Question: I'm trying to achieve the following but with no problems in spacing.
The image is what I'm trying to achieve but without the spacing problems :

At the moment it's just a normal listing with tabbing.
I want to avoid tabbing by introducing two columns. Is that possible?
Current code:
'''
egin{lstlisting}[caption=Elements of time in the background knowledge, label=btime]
year(Y):- hour(H):-
Y in 2000..2011. H in 0..23.
month(M):- minute(M):-
M in 1..12. M in 0..59.
day_of_month(D):- seconds(S):-
D in 1..31. minute(S).
date([D, M, Y]):- time([H,M]):-
year(Y), hour(H),
month(M), minute(M).
day_of_month(D).
\end{lstlisting}
'''
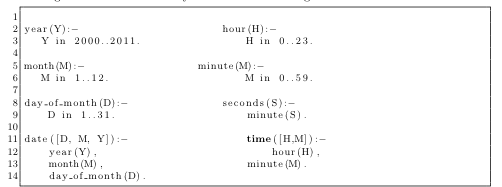
Answer: Something like this (result looks like <URL>?
'''
egin{tabular}{p{7cm}p{7cm}}
year(Y):- & hour(H):- \
\hspace{10mm}Y in 2000..2011. & \hspace{10mm} H in 0..23. \
& \
month(M):- & minute(M):- \
\hspace{10mm} M in 1..12. & \hspace{10mm} M in 0..59. \
& \
day\_of\_month(D):- & seconds(S):- \
\hspace{10mm} D in 1..31. & \hspace{10mm} minute(S). \
& \
date([D, M, Y]):- & \hspace{10mm} time([H,M]):- \
\hspace{10mm} year(Y), & \hspace{15mm} hour(H), \
\hspace{10mm} month(M), & \hspace{10mm} minute(M). \
\hspace{10mm} day\_of\_month(D). & \
\end{tabular}
'''
- 'p{Xcm}'- '\hspace{Xmm}'- '\quad''\qquad'